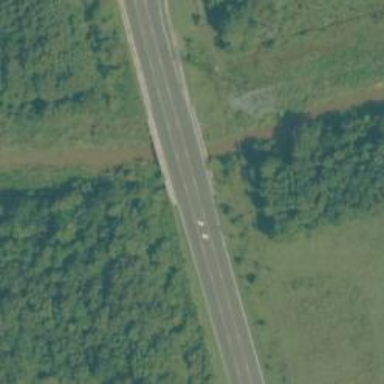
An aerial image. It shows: Tertiary road with asphalt surface crossing over beam bridge.